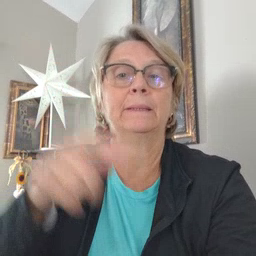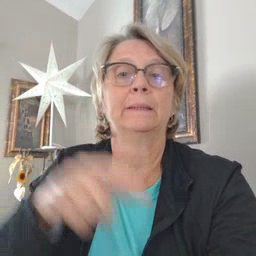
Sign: awake